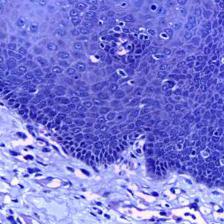
Diagnosis: Normal